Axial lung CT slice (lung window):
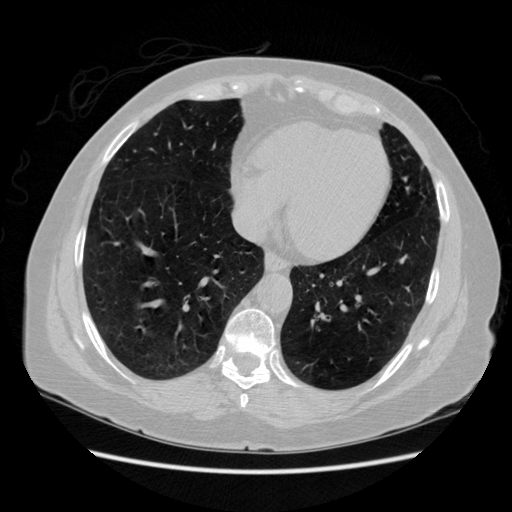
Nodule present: no